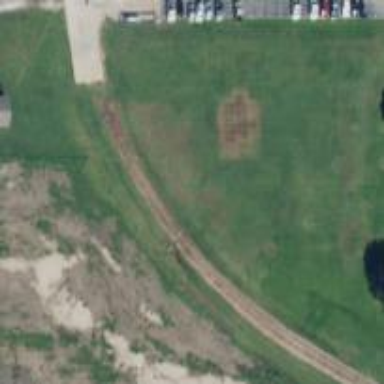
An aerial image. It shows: Disused railway spur line.